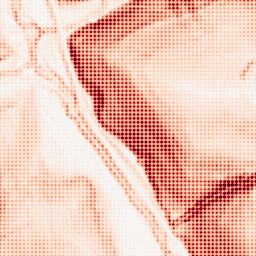
Category: morphological
Decomposition family: morphological_gradient
Decomposition parameters: size: 3
shape: disk
Upsampling method: sinc_blackman
Upsampling parameters: scale: 8
kernel_size: 8
Upsampling scale: 8